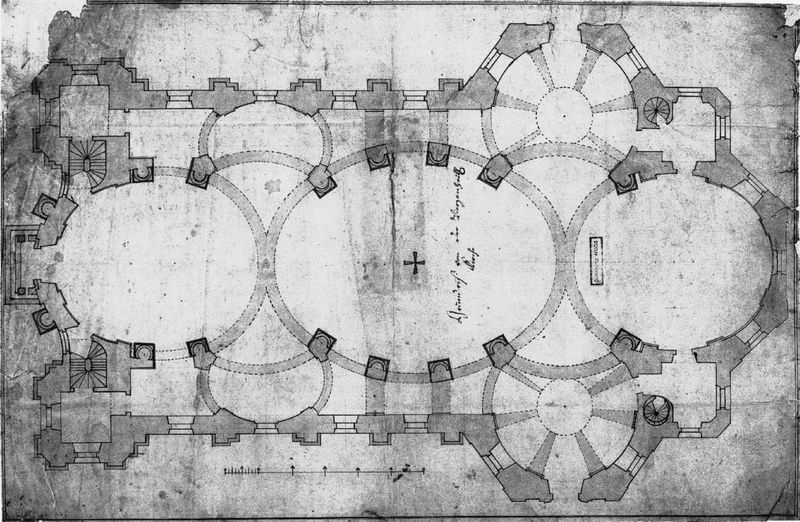
Titel: Wallfahrtskirche Vierzehnheiligen
Künstler: Balthasar Neumann
Standort: Vierzehnheiligen, St. Mariä Himmelfahrt (EU - D - Bayern)
Schlagwörter: weiß, fenster, grau, pfeiler, schwarz, skizze, säulen, zeichnung, gebäude, alt, architektur, barock, signatur, kirche, blatt, oval, rund, schiff, schrift, papier, mauer, vergilbt, kuppel, treppe, symmetrie, stufen, bögen, eingang, kreuz, kuppeln, dom, symmetrisch, schwarz-weiß, kreise, beschriftung, kopie, kathedrale, mittelschiff, seitenschiff, mauern, apsis, fleckig, plan, wendeltreppe, streben, sakral, bau, christentum, ovale, sütterlin, handschrift, beschreibung, legende, lirche, grundriss, maßstab, kriche, lageplan, längsschiff, ellipse, treppenaufgänge, baukarte